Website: home-depot
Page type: billing-address
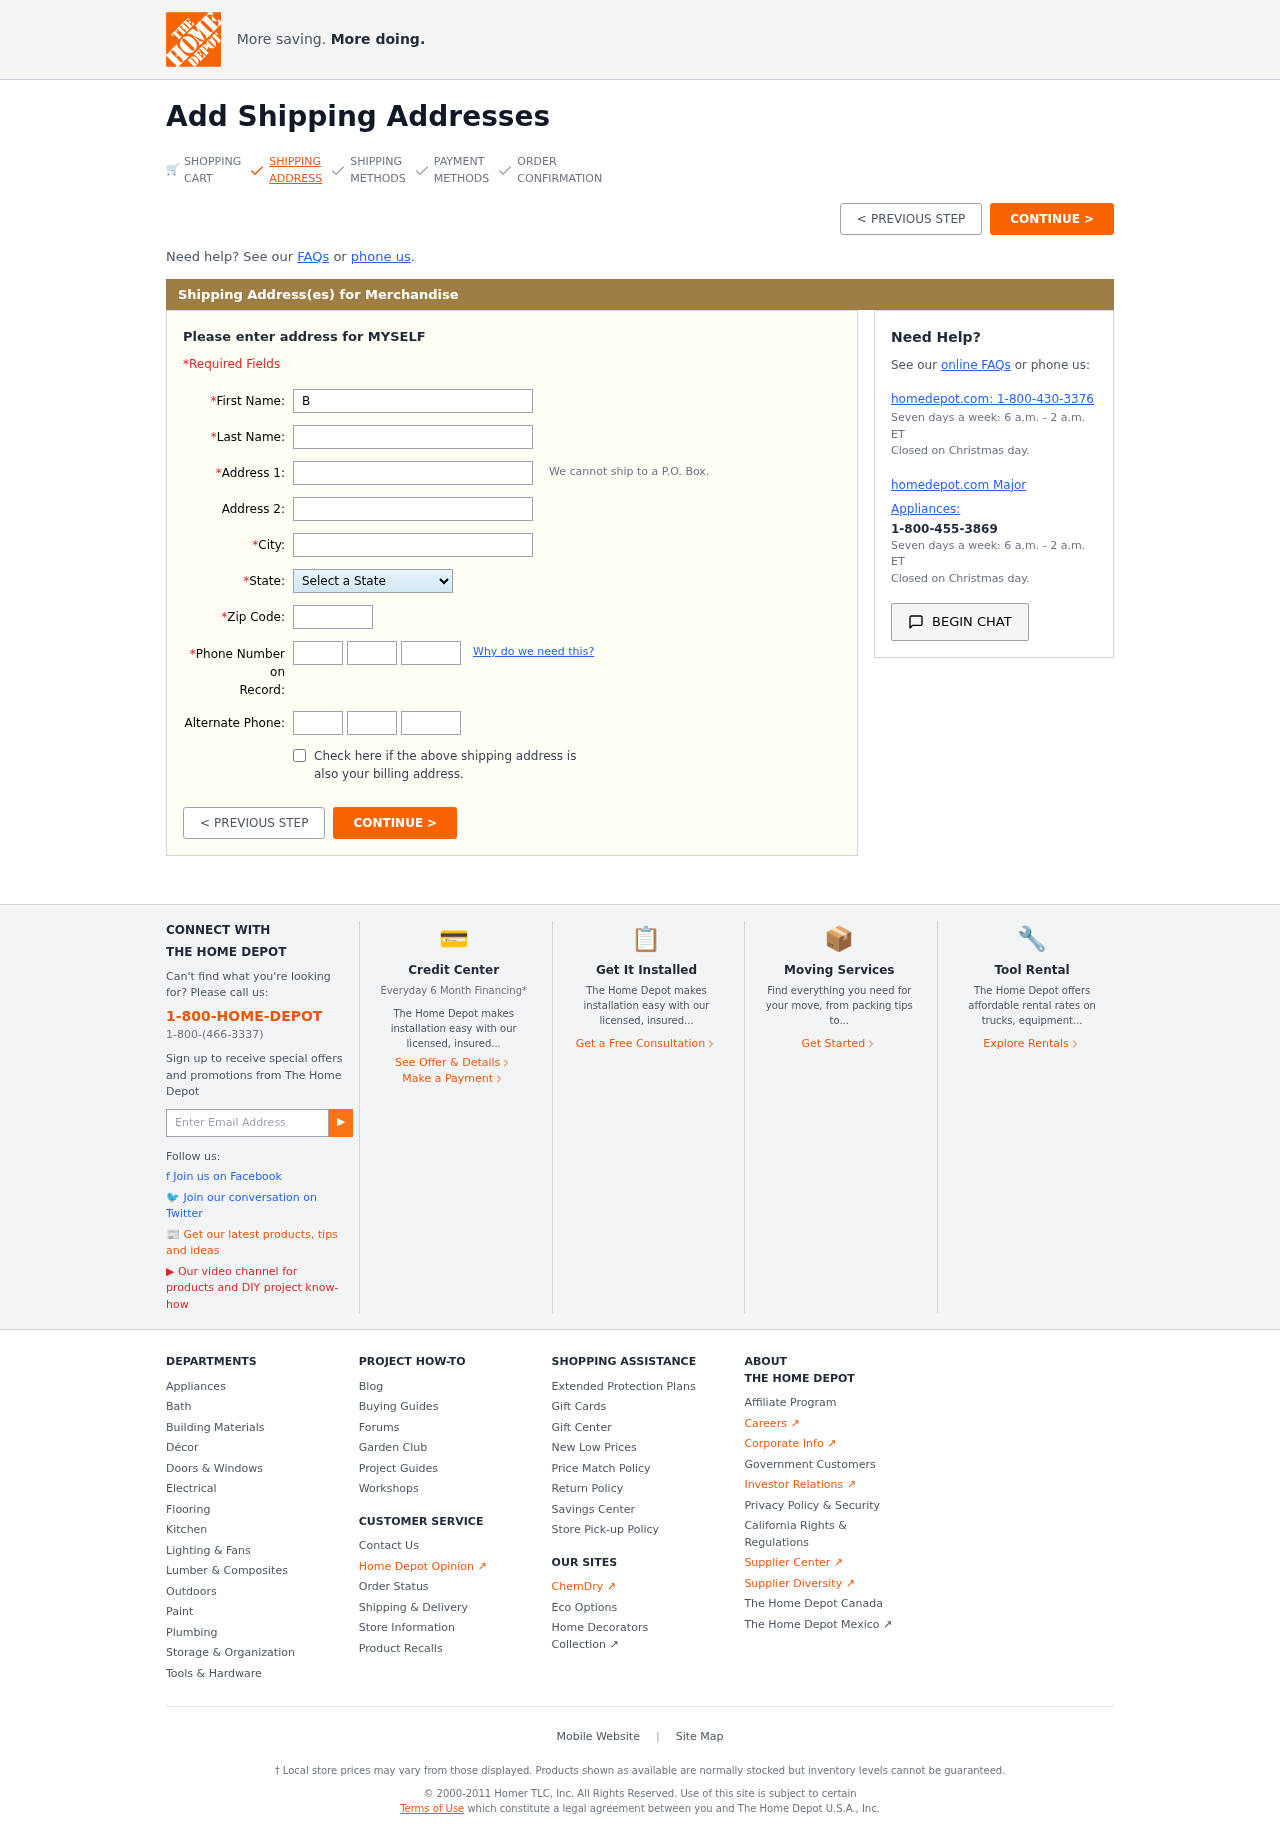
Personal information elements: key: PII_STATE
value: Texas
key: PII_FIRSTNAME
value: Brian
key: PII_LASTNAME
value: Nguyen
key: PII_STREET
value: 64376 Anthony Turnpike Apt. 338
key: PII_CITY
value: South Robin
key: PII_POSTCODE
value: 76870
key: PII_PHONE_AREA
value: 884
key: PII_PHONE_PREFIX
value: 839
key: PII_PHONE_LINE
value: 4861
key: PII_PHONE_ALT_AREA
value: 805
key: PII_PHONE_ALT_PREFIX
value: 597
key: PII_PHONE_ALT_LINE
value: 6755